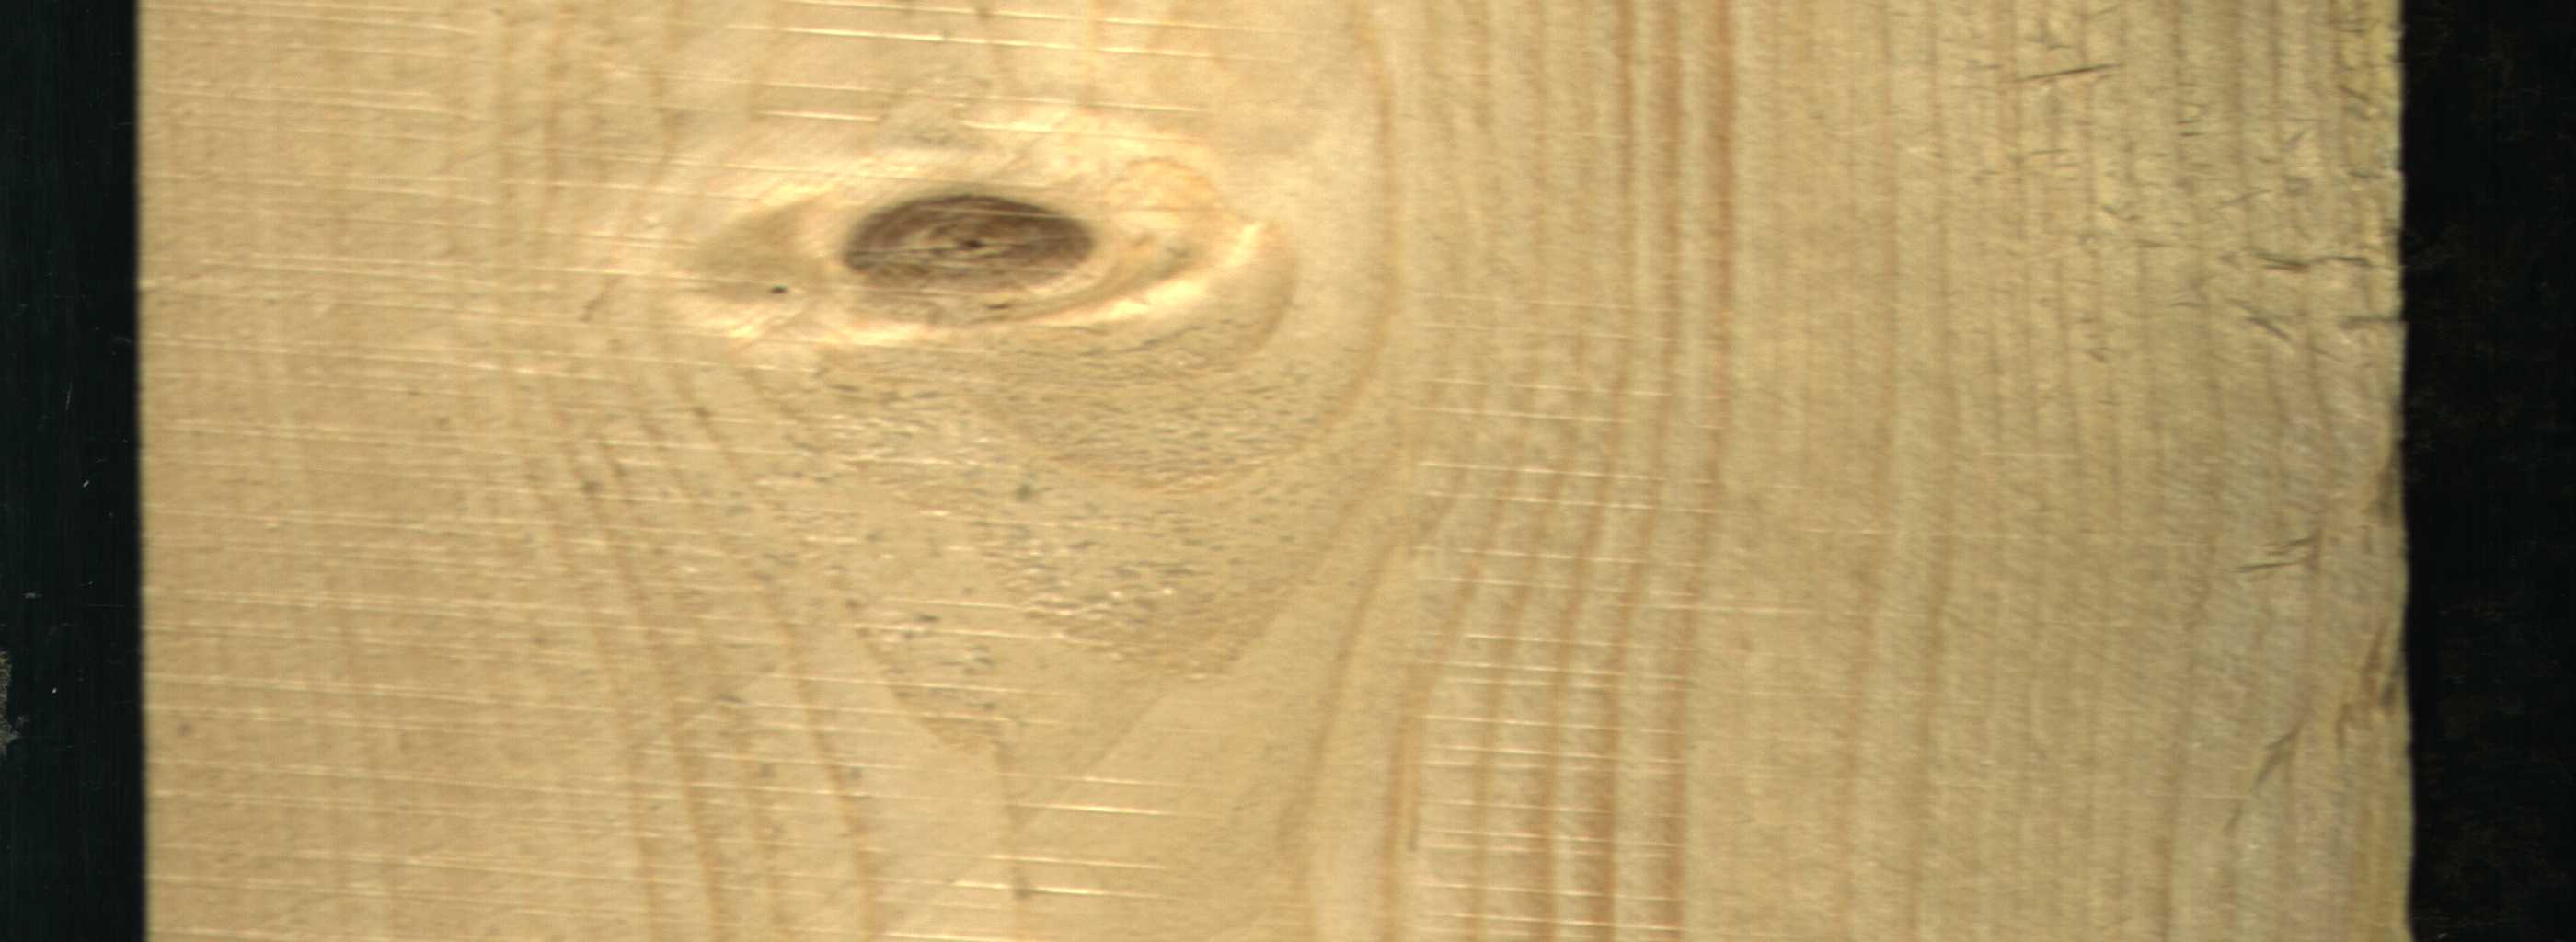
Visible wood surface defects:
Live_Knot